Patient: sex M, age 60
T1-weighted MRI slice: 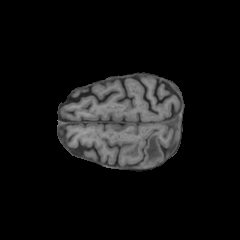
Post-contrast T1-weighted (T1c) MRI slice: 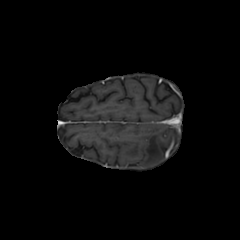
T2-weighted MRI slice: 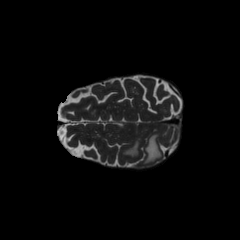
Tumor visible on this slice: yes
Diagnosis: Glioblastoma, IDH-wildtype
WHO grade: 4